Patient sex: F
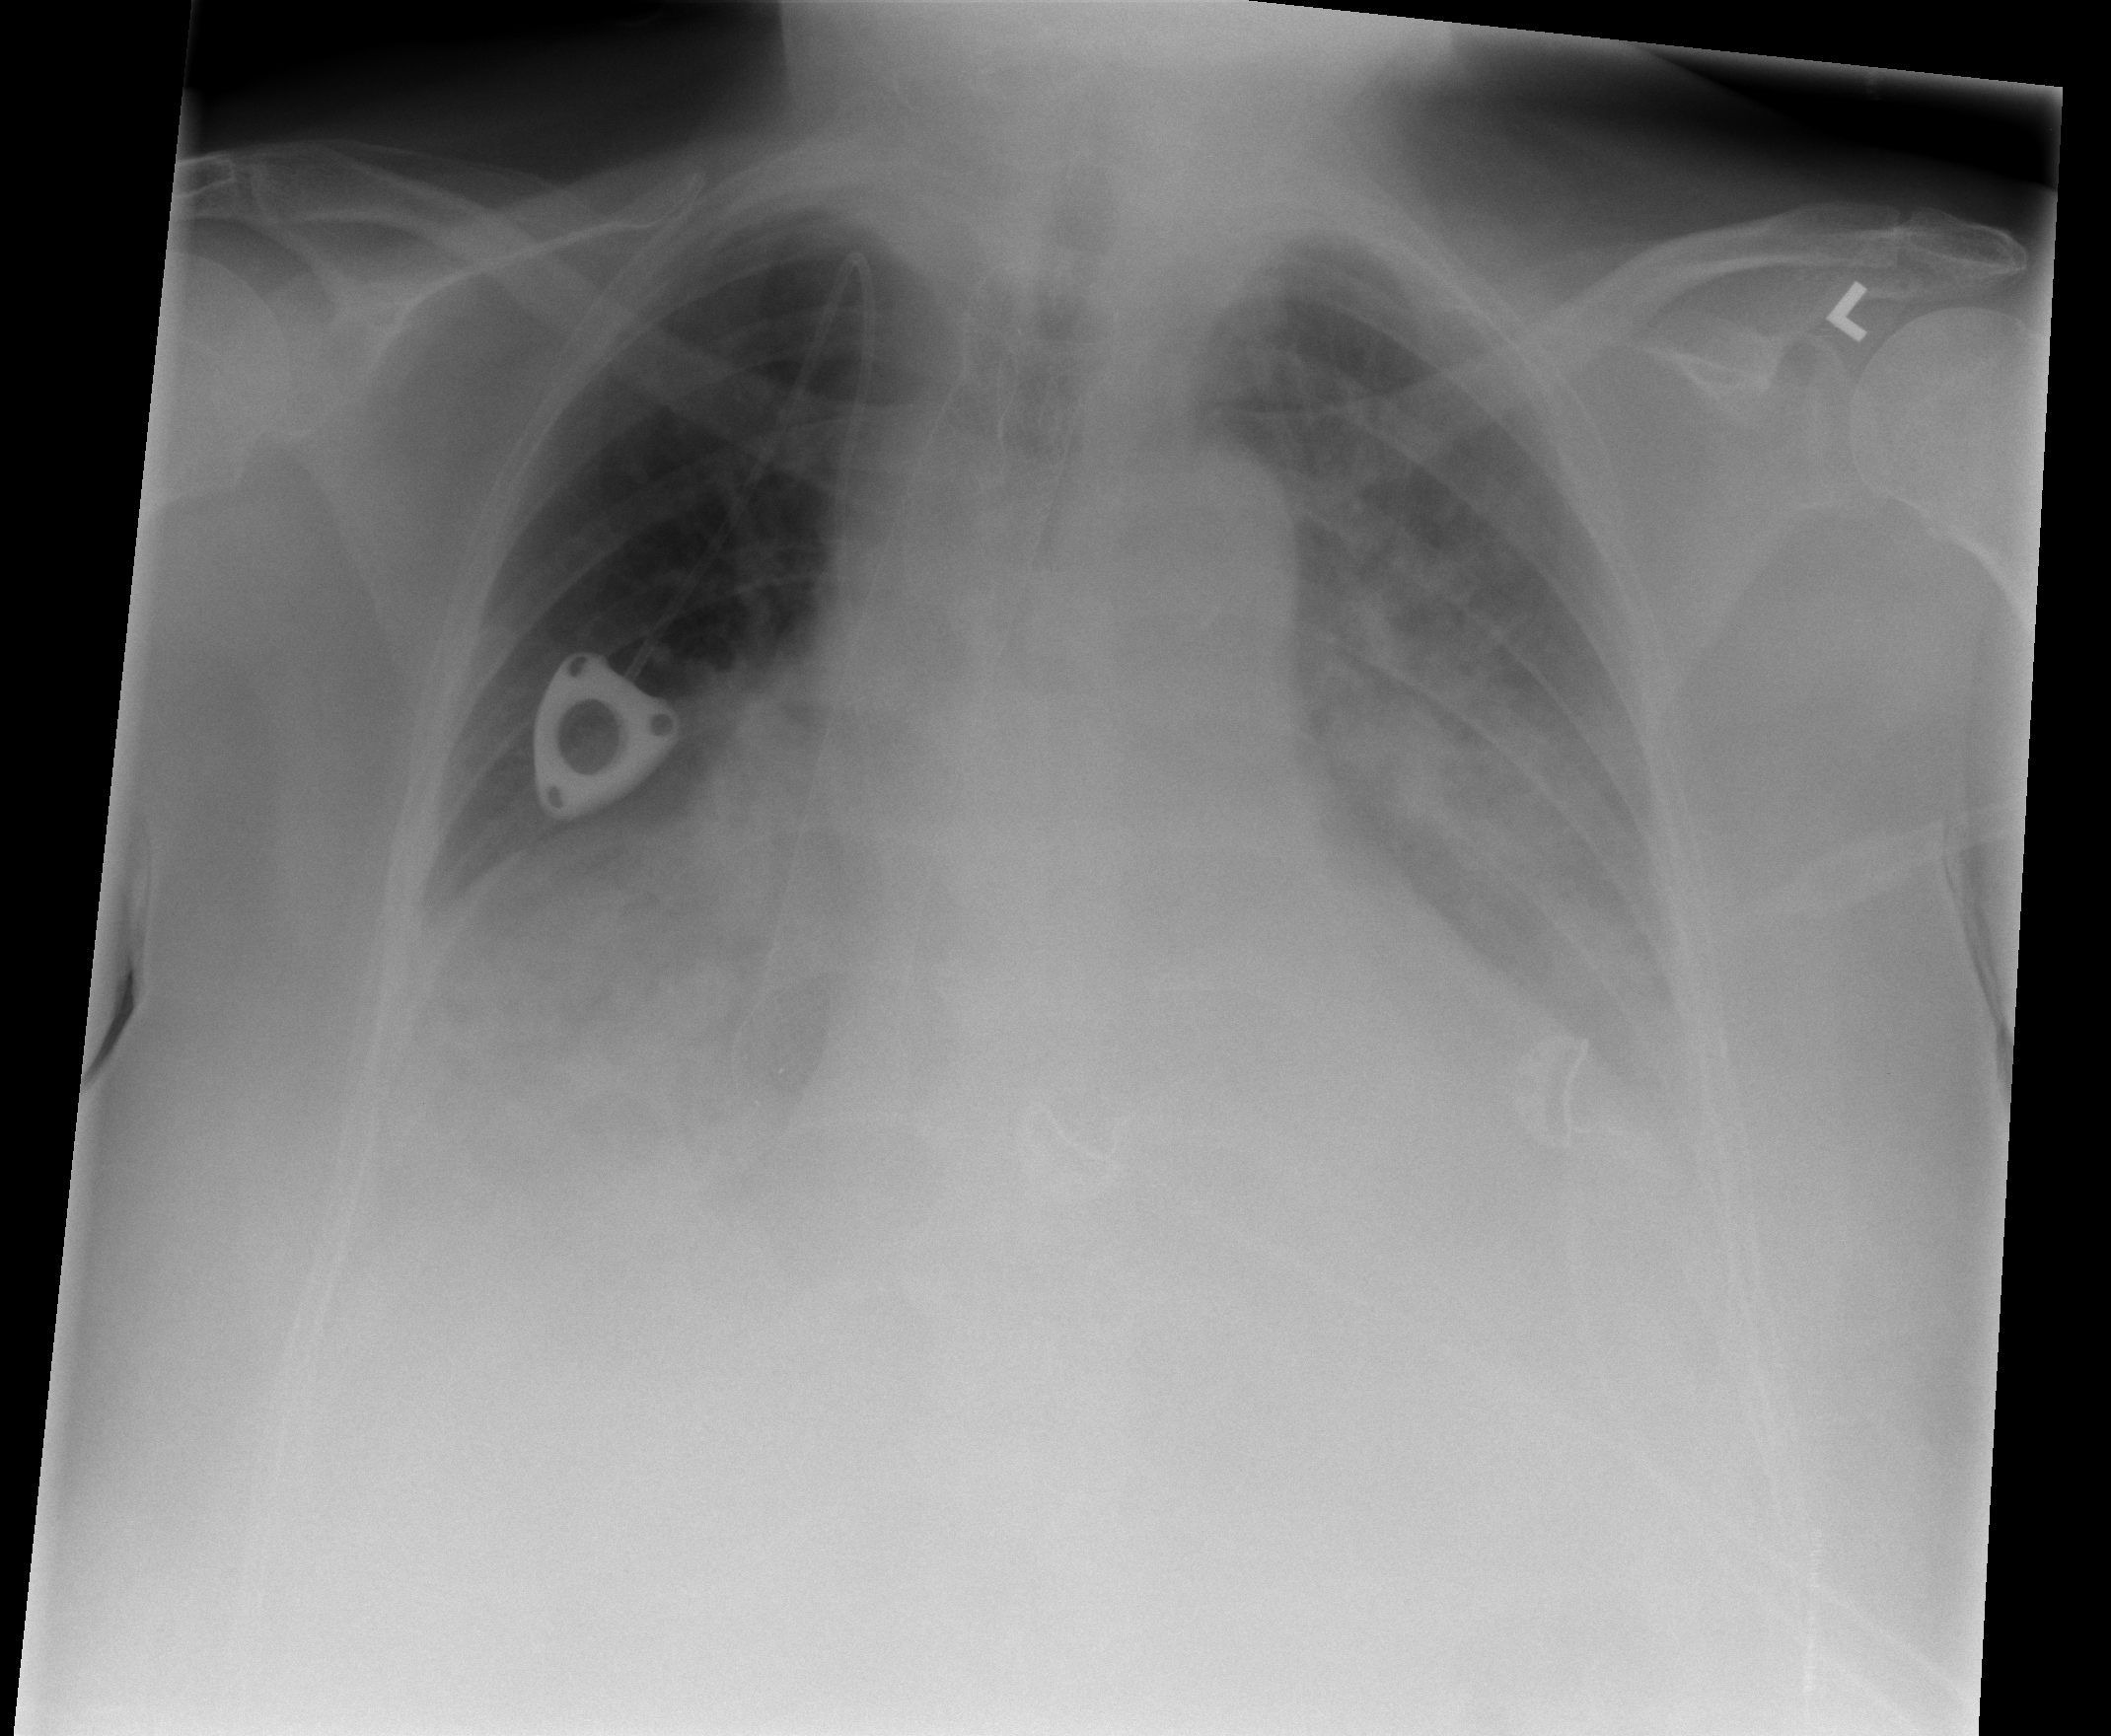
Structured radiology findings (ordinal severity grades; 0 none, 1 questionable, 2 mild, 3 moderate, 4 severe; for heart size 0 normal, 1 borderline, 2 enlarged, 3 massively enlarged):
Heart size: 2
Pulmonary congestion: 0
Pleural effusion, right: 3
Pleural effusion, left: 2
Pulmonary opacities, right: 2
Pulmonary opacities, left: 2
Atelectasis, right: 3
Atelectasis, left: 2